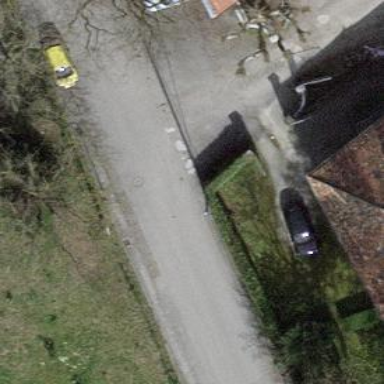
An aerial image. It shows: Hedge barrier.